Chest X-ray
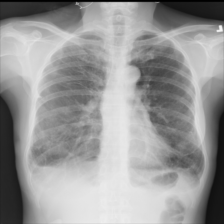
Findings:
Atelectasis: negative
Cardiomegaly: negative
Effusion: positive
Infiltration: negative
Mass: negative
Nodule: negative
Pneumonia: negative
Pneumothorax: negative
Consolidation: negative
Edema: negative
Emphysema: negative
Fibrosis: negative
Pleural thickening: negative
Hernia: negative